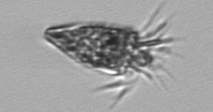
Label: Strombidium_tintinnodes